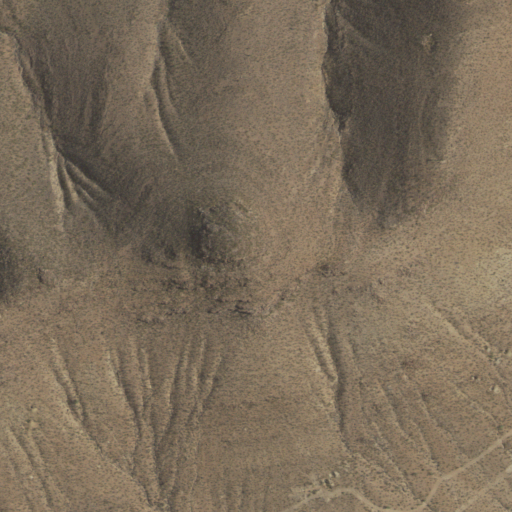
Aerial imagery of mountains in New Mexico named Jarilla Mountains containing shrub and grassland